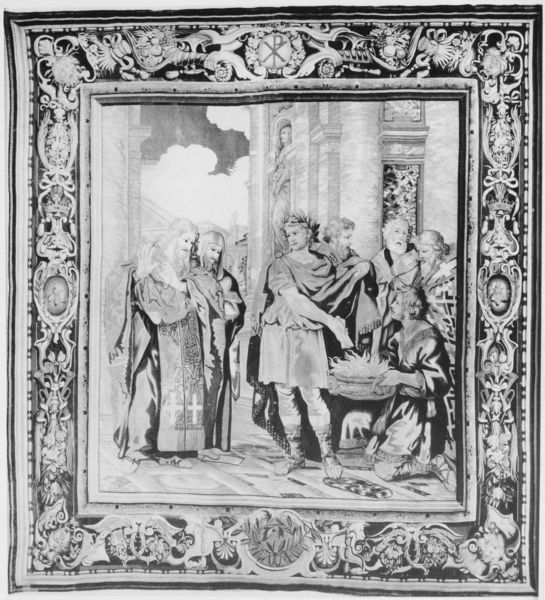
Titel: Teppichzyklus: Geschichte von „Konstantin der Große“
Künstler: Peter Paul Rubens
Schlagwörter: feuer, mann, umhang, frauen, menschen, frau, marmor, männer, schwarz, szene, säule, säulen, blick, muster, ornament, rock, teppich, bart, bärte, angebot, architektur, kleidung, rahmen, schale, stein, bild, boden, pflanze, topf, papier, rand, gobelin, wandteppich, ornamente, korb, robe, sandalen, stola, foto, antike, krank, zettel, schwarzweiss, knien, kranz, lorbeer, lorbeeren, lorbeerkranz, prister, verführung, pfarrer, christus, versuchung, priester, tapisserie, tempel, heilige, opfer, tunika, wandbehang, schatz, roben, cäsar, verbrennung, verbrennen, pfarer, opferschale, lorberkranz, feuerschale, krezu, ablehnung kirche, toka